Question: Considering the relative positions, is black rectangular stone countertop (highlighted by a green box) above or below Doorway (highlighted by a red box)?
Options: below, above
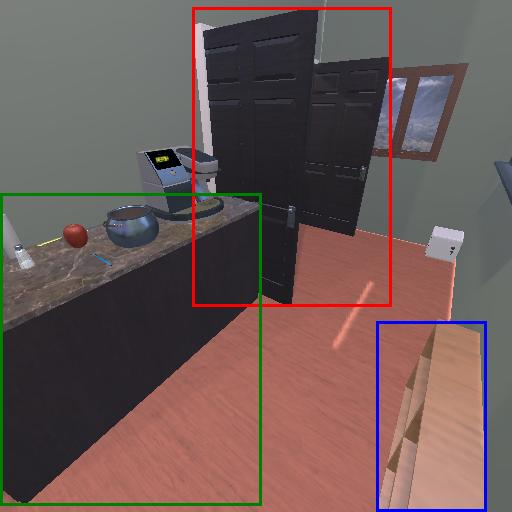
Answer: below